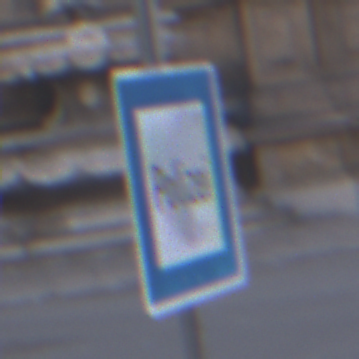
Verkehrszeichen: Polizei
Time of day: SunriseSunset
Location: Outdoor (Urban)
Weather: PartlyCloudy
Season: NotSpecified
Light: Natural